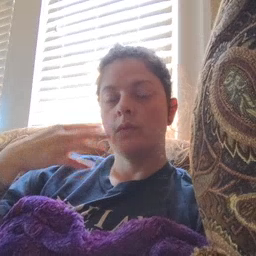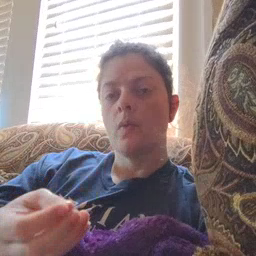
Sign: go